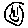
Label: smiley face